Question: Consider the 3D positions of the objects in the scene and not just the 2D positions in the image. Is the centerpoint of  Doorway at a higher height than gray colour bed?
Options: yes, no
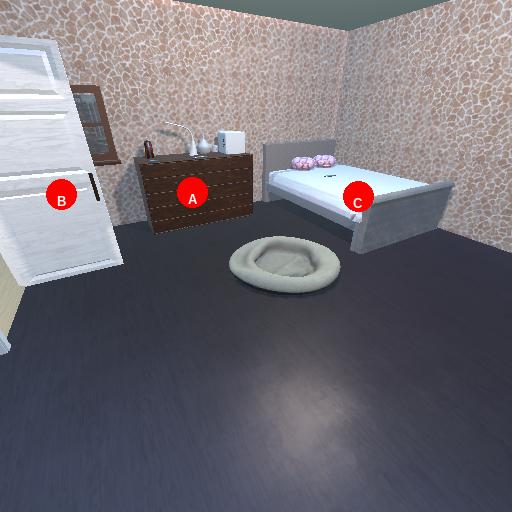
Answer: yes